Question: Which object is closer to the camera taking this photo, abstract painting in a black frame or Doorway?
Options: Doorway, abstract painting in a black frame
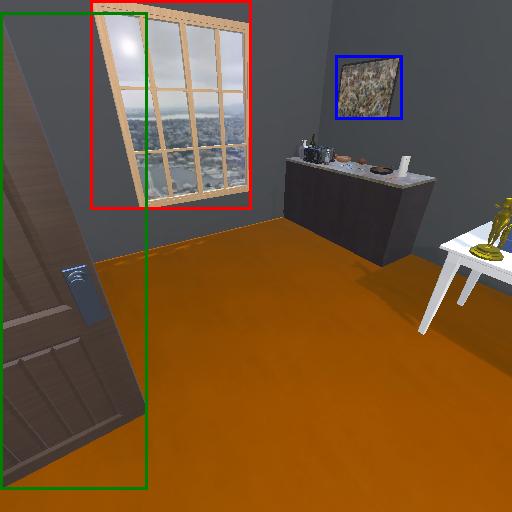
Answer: Doorway